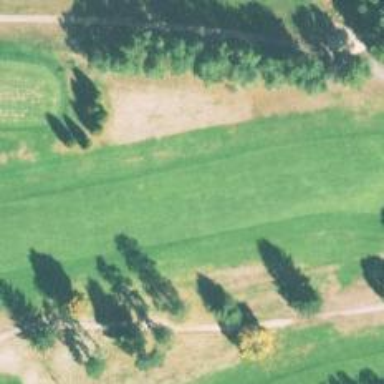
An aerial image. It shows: Golf hole.